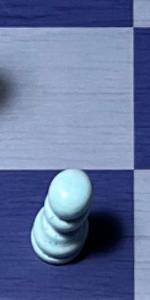
Label: Pawn_White